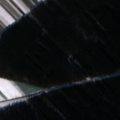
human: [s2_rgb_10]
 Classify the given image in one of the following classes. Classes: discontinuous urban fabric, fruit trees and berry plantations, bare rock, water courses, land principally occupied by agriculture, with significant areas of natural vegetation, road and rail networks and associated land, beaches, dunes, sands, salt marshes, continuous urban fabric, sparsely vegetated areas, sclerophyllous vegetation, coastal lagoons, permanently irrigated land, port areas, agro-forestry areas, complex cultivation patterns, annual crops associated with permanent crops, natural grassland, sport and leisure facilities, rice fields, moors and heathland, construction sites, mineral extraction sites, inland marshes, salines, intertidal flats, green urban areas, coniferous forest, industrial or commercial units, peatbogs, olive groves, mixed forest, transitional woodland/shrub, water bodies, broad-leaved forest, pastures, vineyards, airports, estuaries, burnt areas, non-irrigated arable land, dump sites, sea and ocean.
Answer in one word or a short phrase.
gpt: non-irrigated arable land, coniferous forest